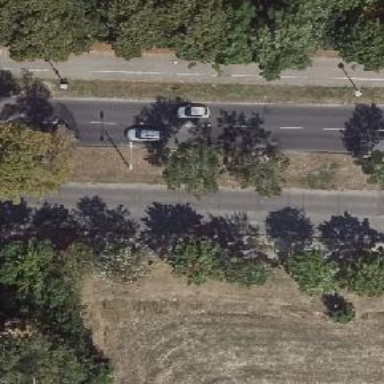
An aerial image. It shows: Beautiful avenue lined with deciduous broadleaved trees.